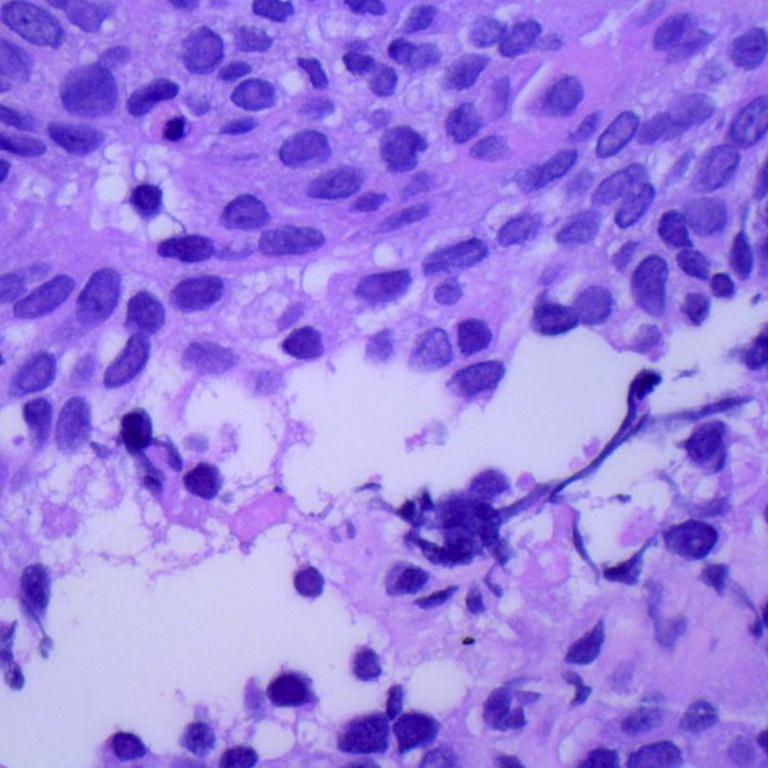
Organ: lung
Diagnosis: squamous carcinomas